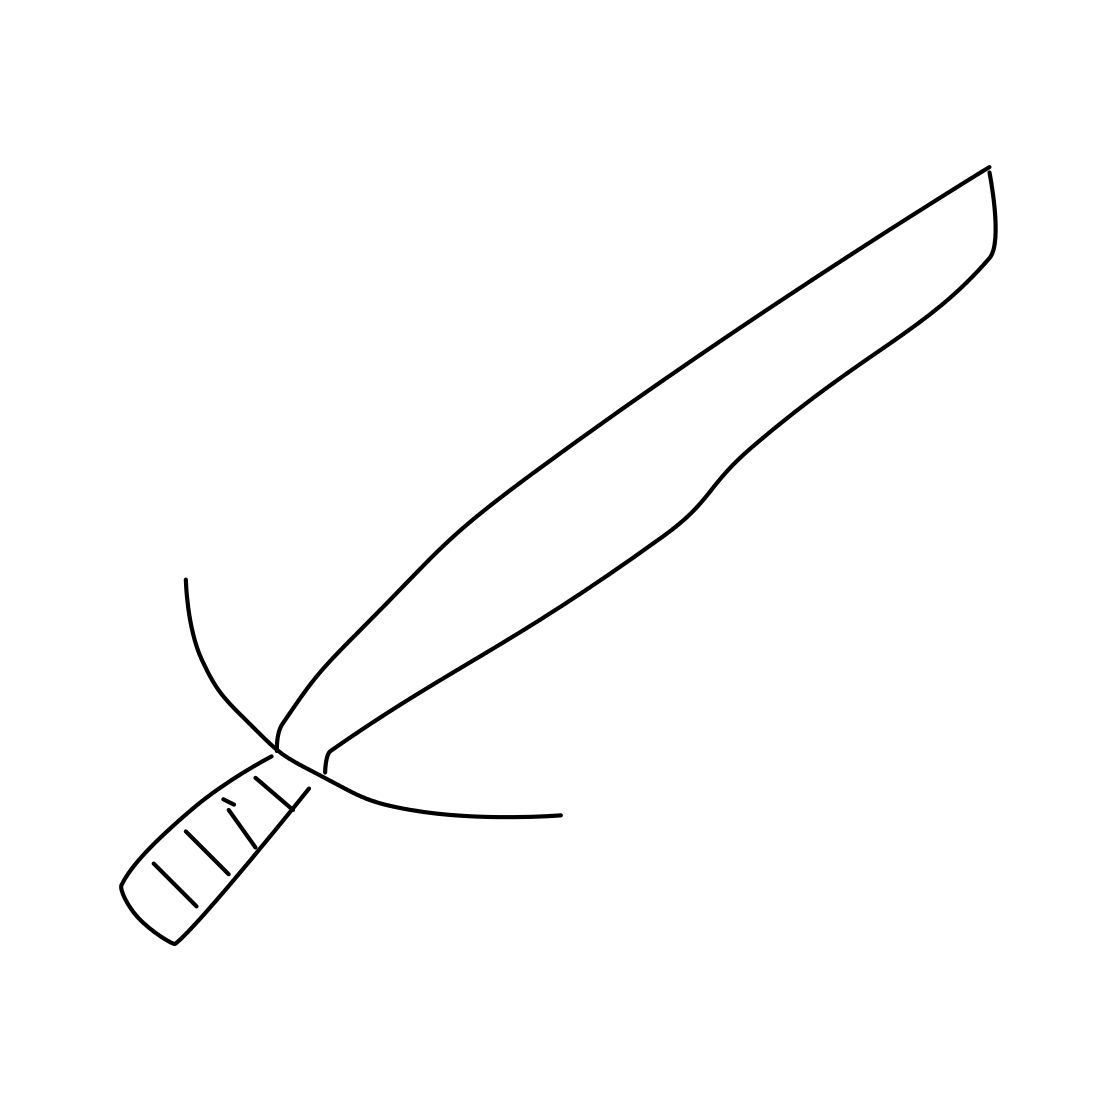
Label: sword